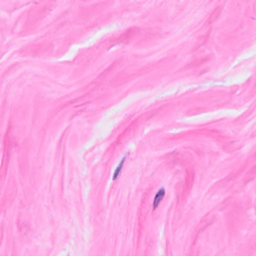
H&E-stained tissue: Breast